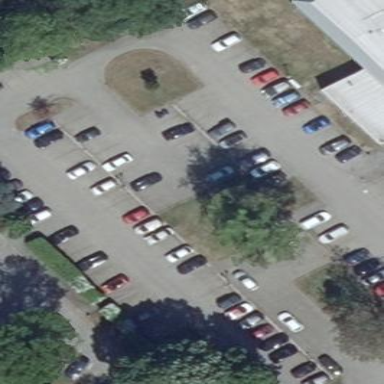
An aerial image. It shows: Parking area with surface made of sett.